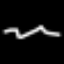
Label: squiggle